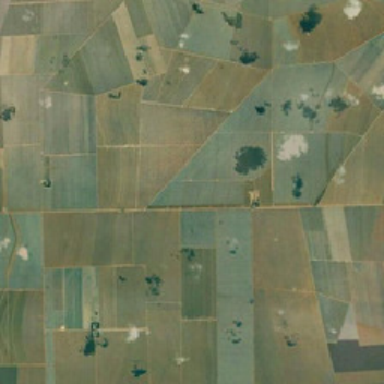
Rectangular square paddy field .